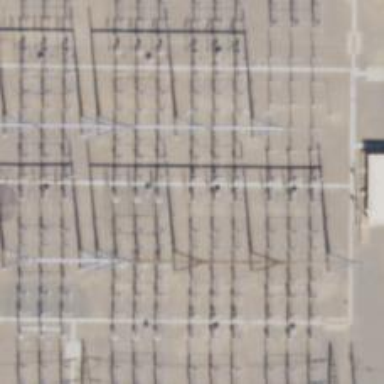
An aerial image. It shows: Switch used for power control.